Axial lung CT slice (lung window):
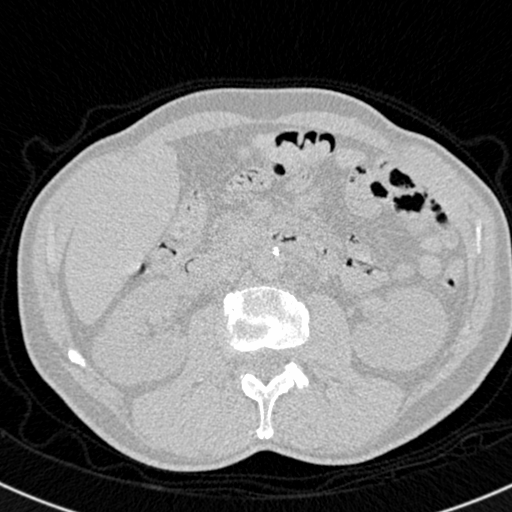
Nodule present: no